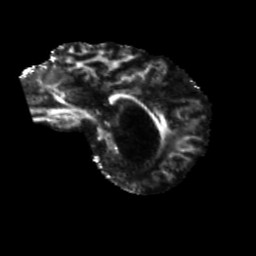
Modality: FA
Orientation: sagittal
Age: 48
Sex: male
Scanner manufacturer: siemens
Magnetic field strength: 3 T
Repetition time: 5.25 s
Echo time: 0.08 s